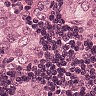
Metastatic tissue present: yes